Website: home-depot
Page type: cross-sells
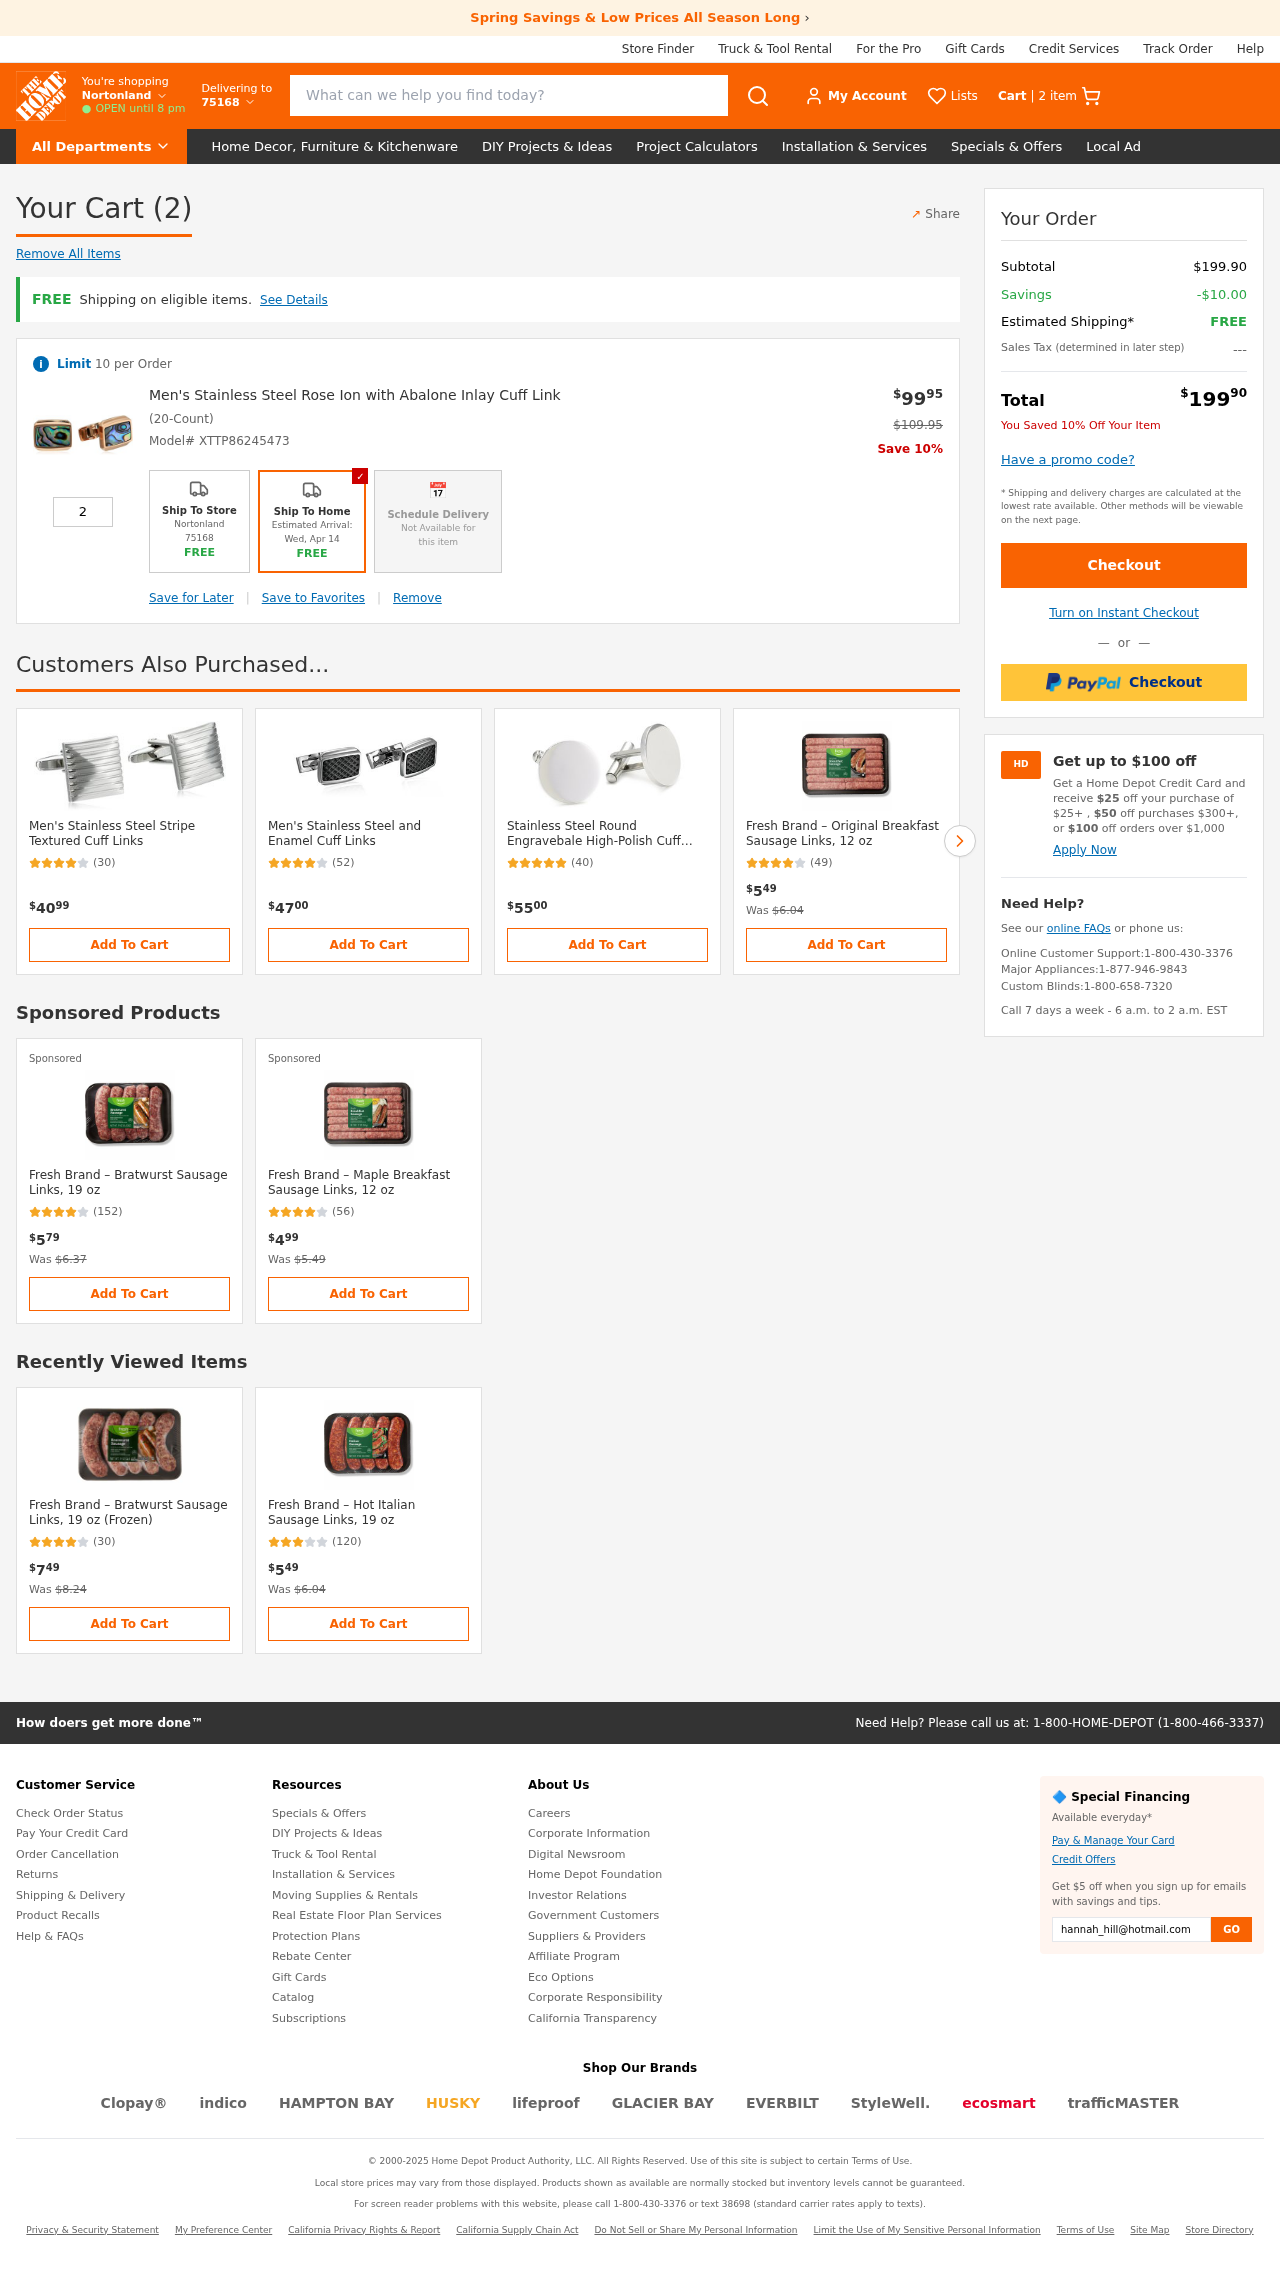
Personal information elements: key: PII_LOCATION1_CITY
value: Nortonland
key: PII_POSTCODE
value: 75168
Product elements: key: PRODUCT1_NAME
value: Men's Stainless Steel Rose Ion with Abalone Inlay Cuff Link
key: PRODUCT1_PRICE
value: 99.95
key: PRODUCT1_QUANTITY
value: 2
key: PRODUCT1_ORIGINAL_PRICE
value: $109.95
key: PRODUCT2_NAME
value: Men's Stainless Steel Stripe Textured Cuff Links
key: PRODUCT2_NUM_RATINGS
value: (30)
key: PRODUCT2_PRICE
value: $4099
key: PRODUCT3_NAME
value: Men's Stainless Steel and Enamel Cuff Links
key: PRODUCT3_NUM_RATINGS
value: (52)
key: PRODUCT3_PRICE
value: $4700
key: PRODUCT4_NAME
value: Stainless Steel Round Engravebale High-Polish Cuff Links
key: PRODUCT4_NUM_RATINGS
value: (40)
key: PRODUCT4_PRICE
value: $5500
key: PRODUCT5_NAME
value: Fresh Brand – Original Breakfast Sausage Links, 12 oz
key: PRODUCT5_NUM_RATINGS
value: (49)
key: PRODUCT5_PRICE
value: $549
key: PRODUCT6_NAME
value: Fresh Brand – Bratwurst Sausage Links, 19 oz
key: PRODUCT6_NUM_RATINGS
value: (152)
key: PRODUCT6_PRICE
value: $579
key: PRODUCT7_NAME
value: Fresh Brand – Maple Breakfast Sausage Links, 12 oz
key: PRODUCT7_NUM_RATINGS
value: (56)
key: PRODUCT7_PRICE
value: $499
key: PRODUCT8_NAME
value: Fresh Brand – Bratwurst Sausage Links, 19 oz (Frozen)
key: PRODUCT8_NUM_RATINGS
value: (30)
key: PRODUCT8_PRICE
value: $749
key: PRODUCT9_NAME
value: Fresh Brand – Hot Italian Sausage Links, 19 oz
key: PRODUCT9_NUM_RATINGS
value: (120)
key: PRODUCT9_PRICE
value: $549
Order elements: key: ORDER_NUM_ITEMS
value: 2 item
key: ORDER_NUM_ITEMS
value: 2
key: ORDER_SKU
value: Model# XTTP86245473
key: ORDER_SUBTOTAL
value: $199.90
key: ORDER_SAVINGS
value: -$10.00
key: ORDER_TOTAL
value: $19990
Search elements: key: HEADER_SEARCH
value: What can we help you find today?